Interaction volume radius: 10 \u00c5
Interaction volume height: 15 \u00c5
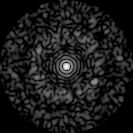
Disorder parameter: 0.8369